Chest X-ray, AP view. Patient: 37 years old, sex F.
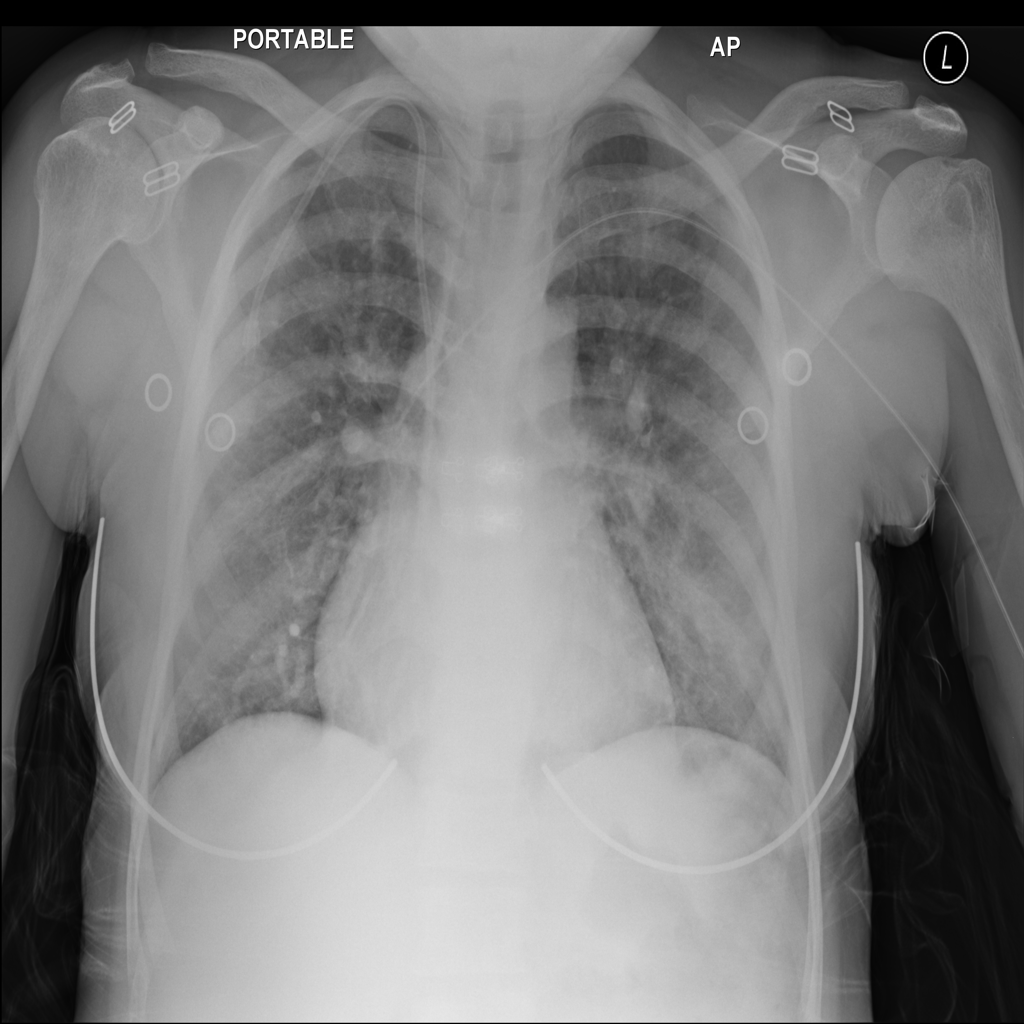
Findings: Fibrosis